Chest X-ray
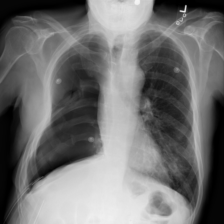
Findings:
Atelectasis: negative
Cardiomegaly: negative
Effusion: negative
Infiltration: positive
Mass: negative
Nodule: negative
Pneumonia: negative
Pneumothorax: negative
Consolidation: negative
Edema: negative
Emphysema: negative
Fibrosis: negative
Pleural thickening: negative
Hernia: negative